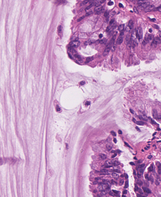
Tumor epithelial tissue: yes
Tumor-associated stroma tissue: yes
Normal tissue: no